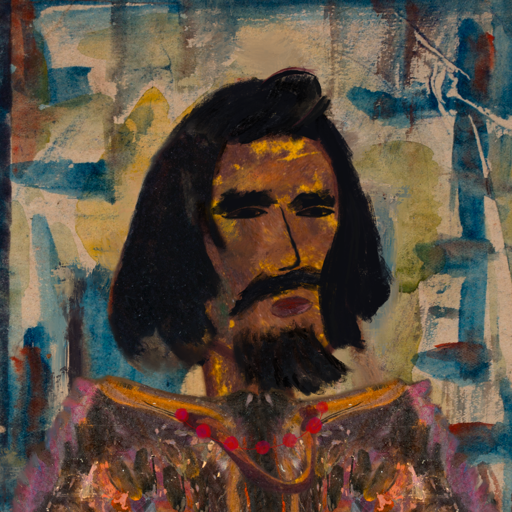
Background: Orphan, Head And Neck Side: Comrade, Face Side: Mosgoul, Bust: Gypsy_Queen, Hair Side: Mosgoul, Head Accessory: Blank, Second Necklace: Comrade, Necklace: Irani_3, Baby: Blank